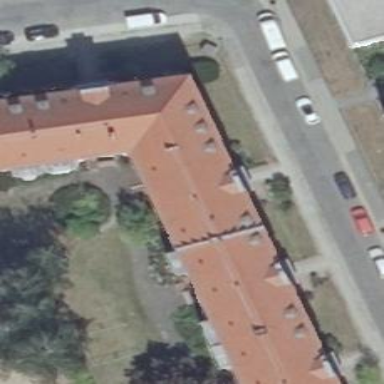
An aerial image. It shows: Apartment building with gabled roof made of roof tiles. The roof's orientation is along the building.